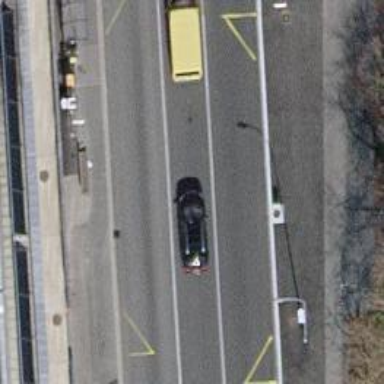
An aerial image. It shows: Bus stop with designated public transport stop position.